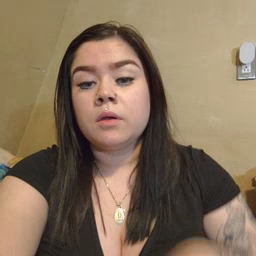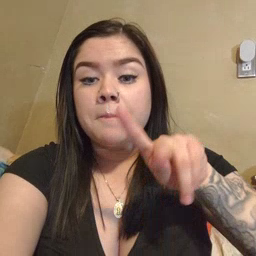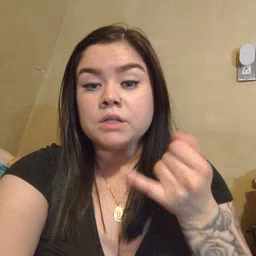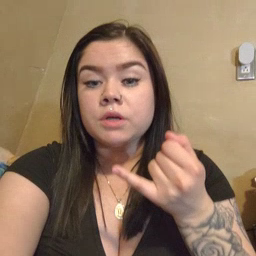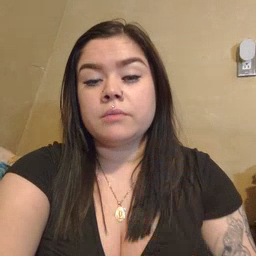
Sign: pajamas